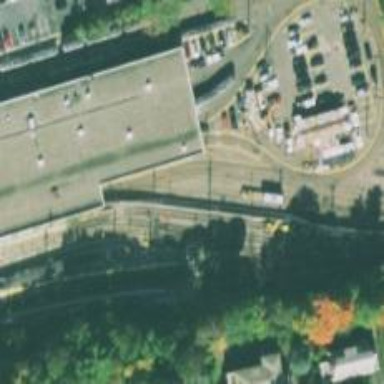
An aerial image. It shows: Light rail yard with electrified contact lines.